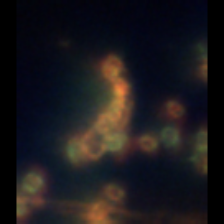
Taxon: Chaetoceros
Group: Diatoms